Interaction volume radius: 10 \u00c5
Interaction volume height: 10 \u00c5
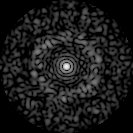
Disorder parameter: 0.847